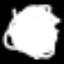
Label: octagon